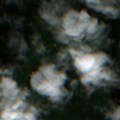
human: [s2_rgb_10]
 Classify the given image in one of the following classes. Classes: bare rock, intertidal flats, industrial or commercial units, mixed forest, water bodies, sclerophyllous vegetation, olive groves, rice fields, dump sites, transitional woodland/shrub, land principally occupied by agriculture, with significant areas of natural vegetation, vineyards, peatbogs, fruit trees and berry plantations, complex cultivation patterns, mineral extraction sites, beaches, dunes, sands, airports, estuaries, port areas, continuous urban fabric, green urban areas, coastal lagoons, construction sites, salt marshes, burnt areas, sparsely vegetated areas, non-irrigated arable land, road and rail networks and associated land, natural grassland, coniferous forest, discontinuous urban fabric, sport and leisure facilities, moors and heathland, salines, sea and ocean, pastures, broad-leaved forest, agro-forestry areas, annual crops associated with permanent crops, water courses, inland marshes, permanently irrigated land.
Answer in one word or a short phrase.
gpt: coniferous forest, mixed forest